Question: <URL>, with angular 1.0.8.
I'd like to work with the updated object in my controller method (fired by the directive callback).
This is the current situation:

Is there a way to work on the updated object somehow? (the directive is used all over the website, its meant to be very generic)
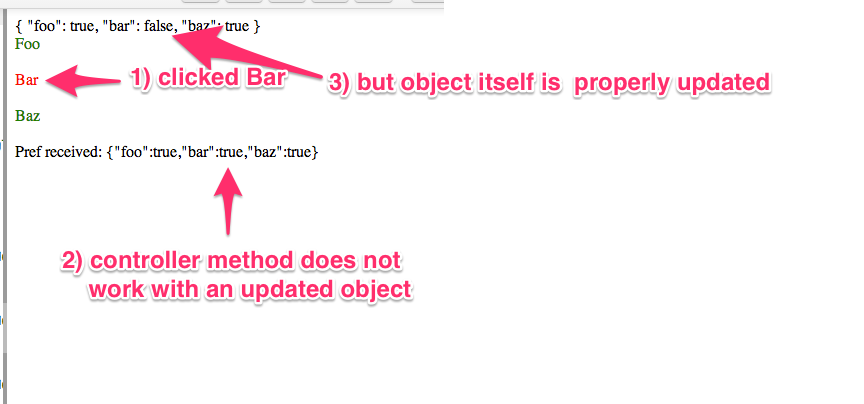
Answer: The reason is because the value is not being tracked. You can't use a primitive type for model if you want the value to be monitored in digest cycle since AngularJS requires an object type to track the change by its prototype.
Change the model to this and the code will work correctly.
'''
$scope.preferences =
foo: {value: true}
bar: {value: true}
baz: {value: true}
link: (scope)->
scope.clicked = ->
scope.model.value = !scope.model.value
scope.callback({ value: scope.model })
'''
<URL>